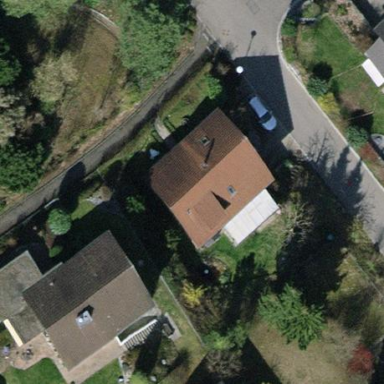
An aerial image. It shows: Detached building with gabled roof.